Interaction volume radius: 10 \u00c5
Interaction volume height: 10 \u00c5
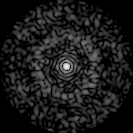
Disorder parameter: 0.8454